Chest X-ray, AP view. Patient: 49 years old, sex M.
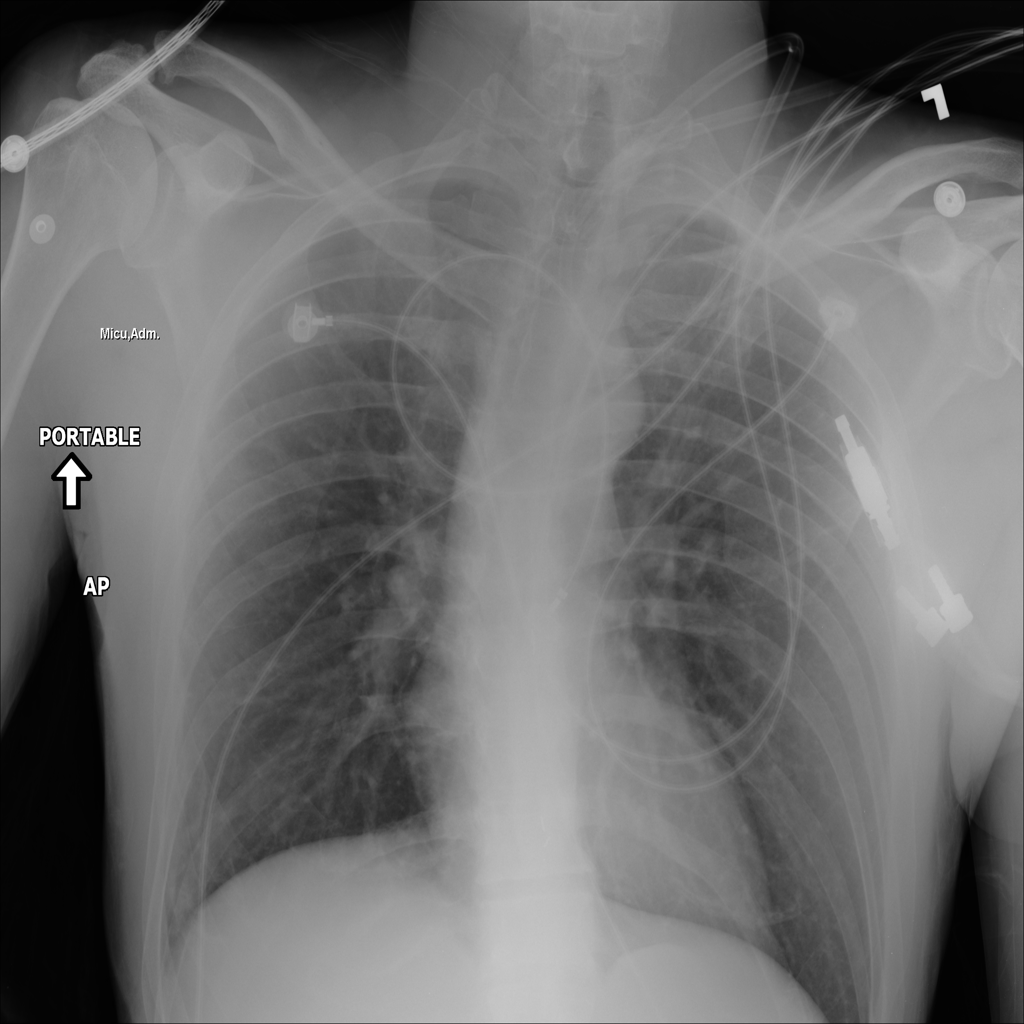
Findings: No Finding